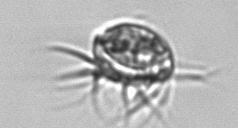
Label: Leegaardiella_ovalis